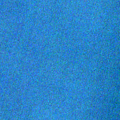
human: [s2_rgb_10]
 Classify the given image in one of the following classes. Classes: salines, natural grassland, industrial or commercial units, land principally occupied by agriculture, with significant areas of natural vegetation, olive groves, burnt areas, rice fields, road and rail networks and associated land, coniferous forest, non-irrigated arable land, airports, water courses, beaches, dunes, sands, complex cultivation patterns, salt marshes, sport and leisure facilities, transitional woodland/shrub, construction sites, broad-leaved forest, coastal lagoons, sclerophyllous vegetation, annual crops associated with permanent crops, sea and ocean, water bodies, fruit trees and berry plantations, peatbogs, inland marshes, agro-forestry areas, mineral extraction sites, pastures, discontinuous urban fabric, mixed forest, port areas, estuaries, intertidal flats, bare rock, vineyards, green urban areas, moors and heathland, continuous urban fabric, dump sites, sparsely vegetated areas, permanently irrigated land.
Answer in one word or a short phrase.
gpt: sea and ocean